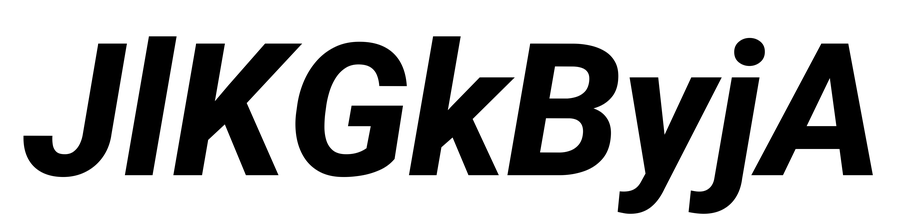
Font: Roboto-Italic_ExtraBold_Italic